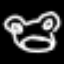
Label: frog